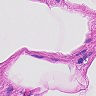
Metastatic tissue present: no